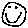
Label: smiley face